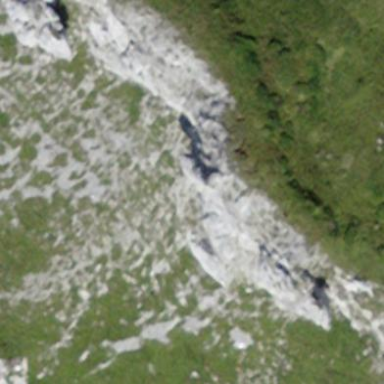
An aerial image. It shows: Landscape of bare rock.